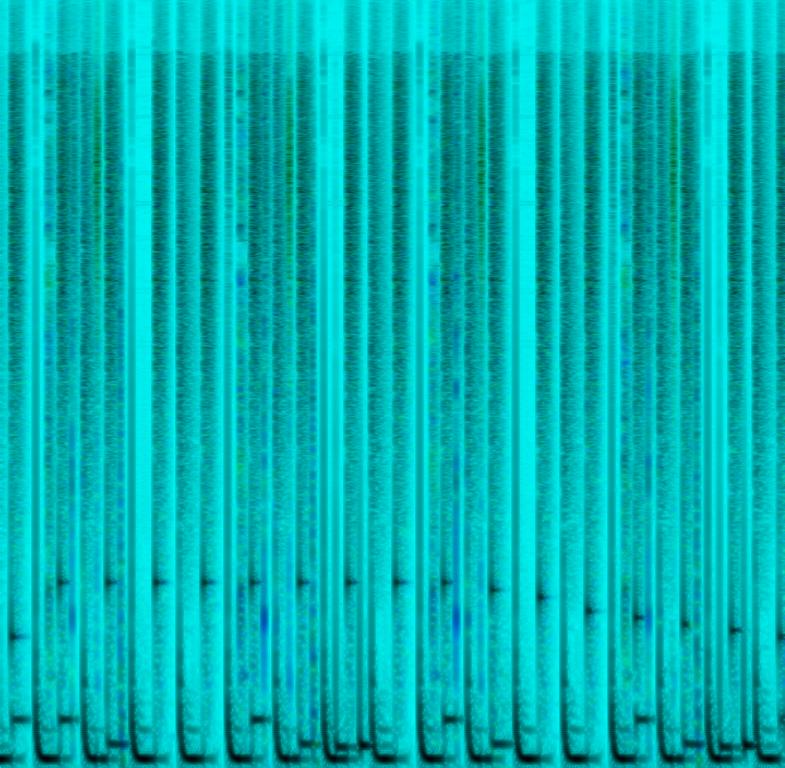
This song is an instrumental. The tempo is fast with synthesiser arrangements , boomy bass and digital drumming. The song is youthful, enthusiastic, engaging, upbeat; vivacious, punchy and buoyant. This song is an EDM/Synth pop.